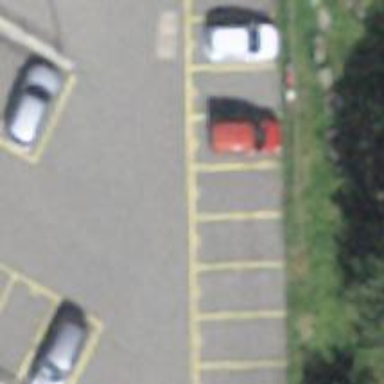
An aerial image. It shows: Parking area.